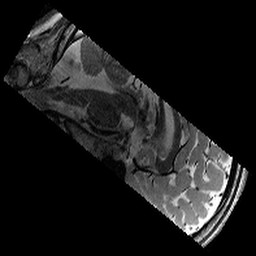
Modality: T2w
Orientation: sagittal
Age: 11
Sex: male
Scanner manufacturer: siemens
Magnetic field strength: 3 T
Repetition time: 9.23 s
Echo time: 0.067 s